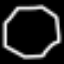
Label: octagon